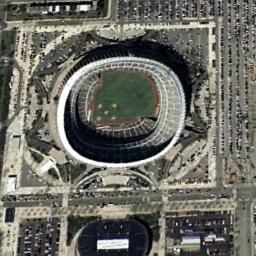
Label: stadium